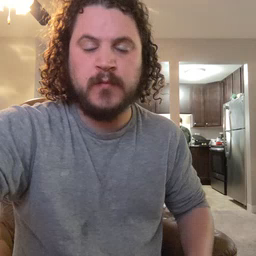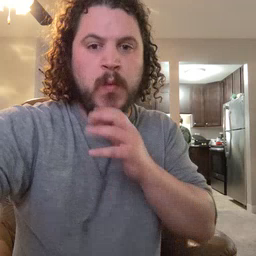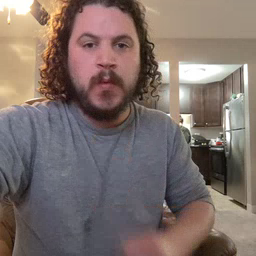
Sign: old